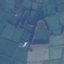
Label: Pasture